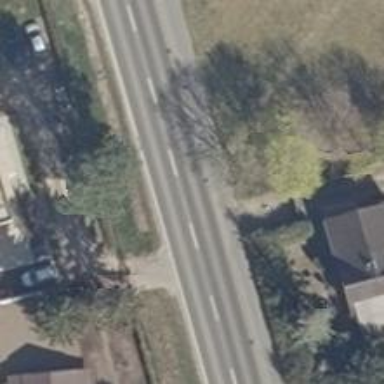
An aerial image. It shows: Asphalt sidewalk.